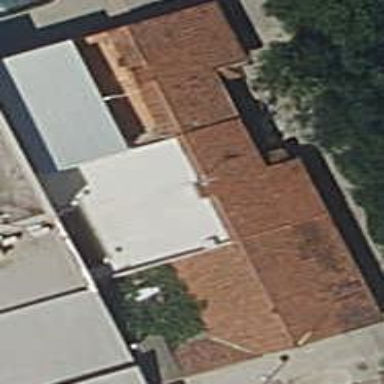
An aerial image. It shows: Terrace building.